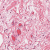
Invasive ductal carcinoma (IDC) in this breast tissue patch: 0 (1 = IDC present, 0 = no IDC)